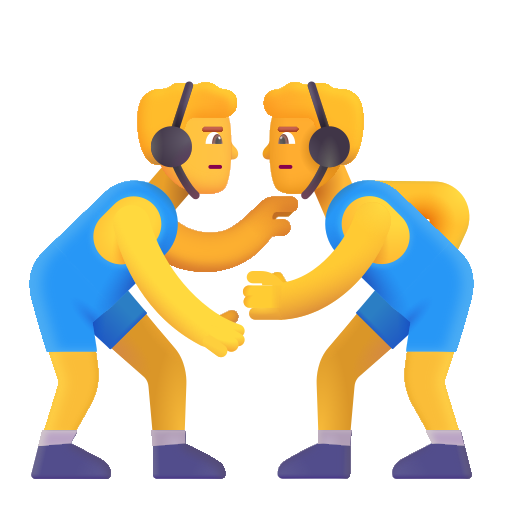
man wrestling color default